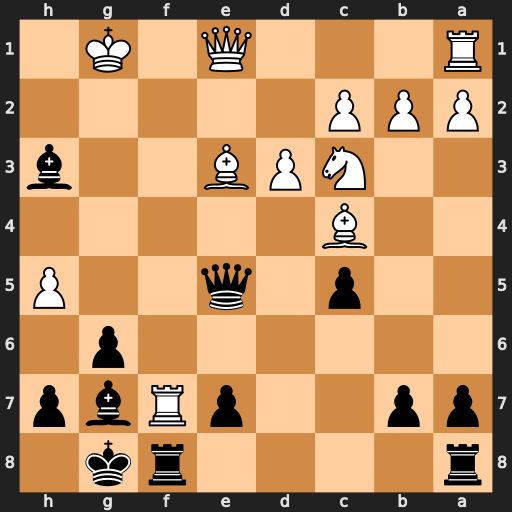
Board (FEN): r4rk1/pp2pRbp/6p1/2p1q2P/2B5/2NPB2b/PPP5/R3Q1K1
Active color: b
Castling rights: -
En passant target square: -
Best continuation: Rxf7 hxg6 hxg6 Bxf7+ Kxf7